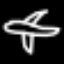
Label: airplane